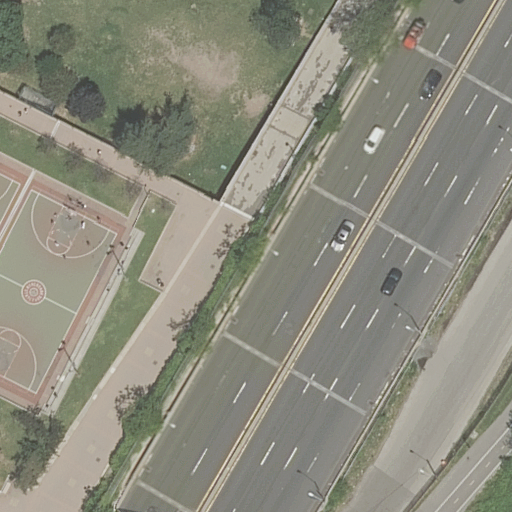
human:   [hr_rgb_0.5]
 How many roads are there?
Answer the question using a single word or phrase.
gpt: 6

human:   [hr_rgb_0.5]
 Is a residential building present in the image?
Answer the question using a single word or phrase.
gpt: no

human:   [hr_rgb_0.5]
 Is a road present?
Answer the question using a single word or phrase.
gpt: yes

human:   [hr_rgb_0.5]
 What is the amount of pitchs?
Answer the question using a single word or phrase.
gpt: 2

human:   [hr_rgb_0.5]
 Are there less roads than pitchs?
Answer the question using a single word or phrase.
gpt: no

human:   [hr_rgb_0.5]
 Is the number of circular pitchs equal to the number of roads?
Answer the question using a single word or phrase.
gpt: no

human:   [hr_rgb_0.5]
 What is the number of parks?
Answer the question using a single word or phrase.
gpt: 2

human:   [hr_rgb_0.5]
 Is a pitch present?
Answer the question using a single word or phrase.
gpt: yes

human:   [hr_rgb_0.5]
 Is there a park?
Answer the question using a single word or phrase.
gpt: yes

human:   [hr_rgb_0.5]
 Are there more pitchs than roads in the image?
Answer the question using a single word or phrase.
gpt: no

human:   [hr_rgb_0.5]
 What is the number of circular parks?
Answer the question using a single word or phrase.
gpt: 0

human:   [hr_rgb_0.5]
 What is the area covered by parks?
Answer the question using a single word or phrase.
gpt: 10642m2

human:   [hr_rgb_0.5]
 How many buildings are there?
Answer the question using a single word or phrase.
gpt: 0

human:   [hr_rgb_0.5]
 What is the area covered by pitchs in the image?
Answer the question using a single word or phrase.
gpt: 598m2

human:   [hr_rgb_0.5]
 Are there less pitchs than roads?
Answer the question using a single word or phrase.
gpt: yes

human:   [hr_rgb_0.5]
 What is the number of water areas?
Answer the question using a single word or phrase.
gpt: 0

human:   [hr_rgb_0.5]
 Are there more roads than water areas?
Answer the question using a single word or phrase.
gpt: yes

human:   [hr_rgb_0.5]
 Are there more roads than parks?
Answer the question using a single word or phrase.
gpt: yes

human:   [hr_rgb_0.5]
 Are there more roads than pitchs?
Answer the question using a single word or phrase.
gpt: yes

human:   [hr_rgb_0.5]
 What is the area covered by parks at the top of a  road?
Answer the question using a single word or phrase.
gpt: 0m2

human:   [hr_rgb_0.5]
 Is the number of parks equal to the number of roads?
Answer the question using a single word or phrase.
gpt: no

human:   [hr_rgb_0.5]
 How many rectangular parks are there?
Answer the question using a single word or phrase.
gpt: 2

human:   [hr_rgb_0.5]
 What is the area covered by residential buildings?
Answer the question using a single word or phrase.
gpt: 0m2

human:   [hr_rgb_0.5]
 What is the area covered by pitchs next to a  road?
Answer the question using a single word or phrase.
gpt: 598m2

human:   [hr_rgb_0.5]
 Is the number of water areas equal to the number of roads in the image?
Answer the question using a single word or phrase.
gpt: no

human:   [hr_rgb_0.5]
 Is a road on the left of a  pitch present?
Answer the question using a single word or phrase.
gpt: no

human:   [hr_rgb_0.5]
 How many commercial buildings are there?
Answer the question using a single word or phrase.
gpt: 0

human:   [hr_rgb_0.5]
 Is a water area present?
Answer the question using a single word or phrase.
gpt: no

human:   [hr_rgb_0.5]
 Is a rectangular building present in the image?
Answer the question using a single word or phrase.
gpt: no

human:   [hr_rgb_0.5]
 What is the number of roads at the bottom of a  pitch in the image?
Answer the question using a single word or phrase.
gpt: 2

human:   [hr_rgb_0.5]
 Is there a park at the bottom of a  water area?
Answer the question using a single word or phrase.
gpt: no

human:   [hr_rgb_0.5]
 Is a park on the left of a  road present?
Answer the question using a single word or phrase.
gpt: yes

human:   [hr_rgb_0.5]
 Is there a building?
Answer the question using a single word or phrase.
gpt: no

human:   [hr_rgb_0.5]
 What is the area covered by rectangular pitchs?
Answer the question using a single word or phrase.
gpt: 598m2

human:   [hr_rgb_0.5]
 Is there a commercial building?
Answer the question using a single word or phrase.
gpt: no

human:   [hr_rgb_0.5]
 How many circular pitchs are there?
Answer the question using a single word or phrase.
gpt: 0

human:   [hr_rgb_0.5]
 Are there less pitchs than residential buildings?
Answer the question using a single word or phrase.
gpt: no

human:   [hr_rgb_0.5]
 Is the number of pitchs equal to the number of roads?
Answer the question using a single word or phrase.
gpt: no

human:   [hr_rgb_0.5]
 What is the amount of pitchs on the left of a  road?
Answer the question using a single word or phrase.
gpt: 2

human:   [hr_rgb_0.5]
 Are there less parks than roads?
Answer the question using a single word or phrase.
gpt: yes

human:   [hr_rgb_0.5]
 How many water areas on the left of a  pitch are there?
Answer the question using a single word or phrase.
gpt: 0

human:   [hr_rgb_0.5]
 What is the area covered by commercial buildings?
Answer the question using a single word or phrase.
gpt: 0m2

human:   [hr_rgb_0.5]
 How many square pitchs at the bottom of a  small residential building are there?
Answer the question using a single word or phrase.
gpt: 0

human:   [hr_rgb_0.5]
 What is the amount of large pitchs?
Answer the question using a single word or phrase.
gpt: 1

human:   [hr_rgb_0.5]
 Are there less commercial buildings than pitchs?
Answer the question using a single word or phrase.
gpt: yes

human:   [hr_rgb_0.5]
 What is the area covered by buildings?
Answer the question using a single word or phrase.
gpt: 0m2

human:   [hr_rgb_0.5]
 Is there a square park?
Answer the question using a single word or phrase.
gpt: no

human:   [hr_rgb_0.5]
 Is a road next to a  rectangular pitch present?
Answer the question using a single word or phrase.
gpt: yes

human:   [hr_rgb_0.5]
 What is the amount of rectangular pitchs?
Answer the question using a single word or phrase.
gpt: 2

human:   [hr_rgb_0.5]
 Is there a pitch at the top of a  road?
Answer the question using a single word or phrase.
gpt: yes

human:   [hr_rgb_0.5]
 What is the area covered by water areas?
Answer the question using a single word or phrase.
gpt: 0m2

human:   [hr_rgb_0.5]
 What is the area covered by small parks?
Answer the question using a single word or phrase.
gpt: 0m2

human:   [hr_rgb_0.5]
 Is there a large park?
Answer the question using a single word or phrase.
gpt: yes

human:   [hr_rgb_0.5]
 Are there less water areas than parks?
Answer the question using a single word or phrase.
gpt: yes

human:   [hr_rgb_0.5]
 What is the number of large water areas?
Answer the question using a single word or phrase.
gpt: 0

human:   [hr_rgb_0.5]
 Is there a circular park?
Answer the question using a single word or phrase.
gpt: no

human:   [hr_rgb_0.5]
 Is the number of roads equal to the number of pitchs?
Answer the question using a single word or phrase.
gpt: no

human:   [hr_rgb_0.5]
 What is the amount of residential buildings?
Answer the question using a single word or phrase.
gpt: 0

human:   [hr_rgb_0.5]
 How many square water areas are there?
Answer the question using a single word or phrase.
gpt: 0

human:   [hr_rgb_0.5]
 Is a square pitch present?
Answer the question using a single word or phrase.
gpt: no

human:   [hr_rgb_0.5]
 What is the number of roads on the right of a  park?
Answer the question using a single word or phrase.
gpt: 3

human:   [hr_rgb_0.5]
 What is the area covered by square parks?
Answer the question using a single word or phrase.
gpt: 0m2

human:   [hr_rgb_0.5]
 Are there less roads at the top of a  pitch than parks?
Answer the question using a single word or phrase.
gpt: yes

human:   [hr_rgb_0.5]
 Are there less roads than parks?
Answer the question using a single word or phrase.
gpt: no